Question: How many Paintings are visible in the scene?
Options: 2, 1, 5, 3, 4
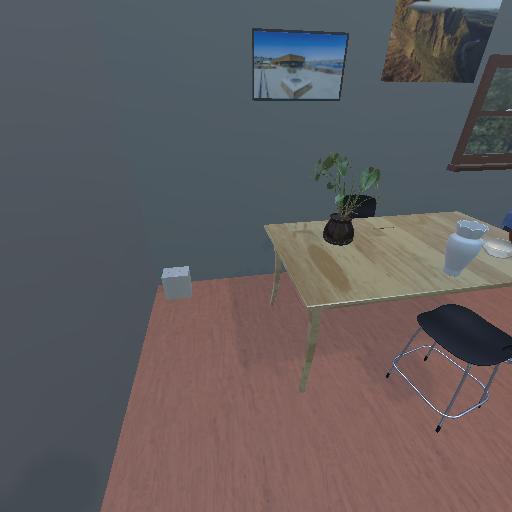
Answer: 2